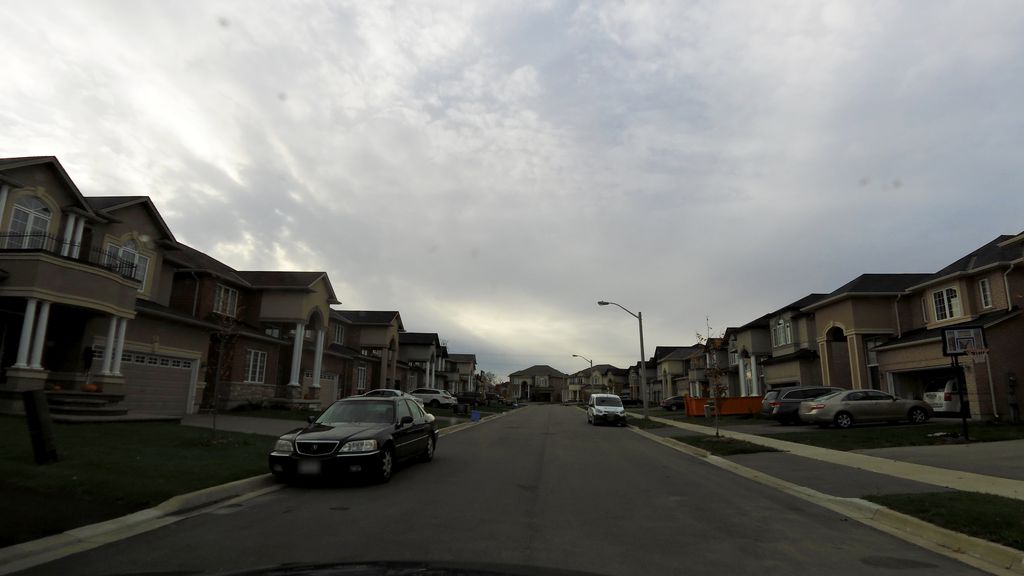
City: hamilton